Question: I created a custom control with several properties. I add some expandable property to my custom control. Now, I want that user can edit expandable property field in the property grid and new entered values set for their related properties. My expandable property in the property grid is "Required Sign" and has two sub properties as follows:
1. ForeColor
2. Visible
I set two sub properties' values of the "Required Sign" expandable property to the field of the "Required Sign" property as you can see in the following figure:

1. Green Box: "Required Sign" Expandable Property
2. Blue Box: Two sub properties of the "Required Sign" Expandable Property
3. Red Box: Field of the "Required Sign" Expandable Property
However, I can't change or edit field values of the "Required Sign" expandable property directly. How can I change or edit field values of expandable property (Red Box in the figure)?
My codes as follows:
'''
[DisplayName("Label Information")]
[Description("Label Informationnnnnnnnnnnnnnnn")]
[DefaultProperty("Text")]
[DesignerCategory("Component")]
[TypeConverter(typeof(AllFloorsContentsLabelInformationTypeConverter))]
public class AllFloorsContentsLabelInformation : LabelX
{
private AllFloorsContentsLabelRequiredSignInformation allFloorsContentsLabelRequiredSignInformation = new AllFloorsContentsLabelRequiredSignInformation();
public AllFloorsContentsLabelInformation()
{
}
[Category("Data")]
[DisplayName("Required Sign")]
[Description("Required Signnnnnnnnnnnnnnn")]
[DesignerSerializationVisibility(DesignerSerializationVisibility.Content)]
public AllFloorsContentsLabelRequiredSignInformation AllFloorsContentsLabelRequiredSignInfo
{
get
{
return allFloorsContentsLabelRequiredSignInformation;
}
}
}
[DisplayName("Required Sign Information")]
[Description("Required Sign Informationnnnnnnnnnnnnnnn")]
[DefaultProperty("Text")]
[DesignerCategory("Component")]
[TypeConverter(typeof(AllFloorsContentsLabelRequiredSignInformationTypeConverter))]
public class AllFloorsContentsLabelRequiredSignInformation
{
private Color foreColor = Color.Red;
private ConfirmationAnswers visible = ConfirmationAnswers.Yes;
public AllFloorsContentsLabelRequiredSignInformation()
{
}
[Category("Appearance")]
[DisplayName("ForeColor")]
[Description("ForeColor")]
[DefaultValue(typeof(Color), "Red")]
[DesignerSerializationVisibility(DesignerSerializationVisibility.Content)]
public new Color ForeColor
{
get
{
return foreColor;
}
set
{
foreColor = value;
}
}
[Category("Behavior")]
[DisplayName("Visible")]
[Description("Visibleeeeeeeeeeeeeeeeee")]
[DefaultValue(ConfirmationAnswers.Yes)]
[DesignerSerializationVisibility(DesignerSerializationVisibility.Content)]
public ConfirmationAnswers Visible
{
get
{
return visible;
}
set
{
visible = value;
}
}
}
public class AllFloorsContentsLabelRequiredSignInformationTypeConverter : ExpandableObjectConverter//TypeConverter
{
public override bool CanConvertTo(ITypeDescriptorContext context, Type destinationType)
{
if (destinationType == typeof(AllFloorsContentsLabelRequiredSignInformation))
{
return true;
}
return base.CanConvertTo(context, destinationType);
}
public override object ConvertTo(ITypeDescriptorContext context, CultureInfo culture, object value, Type destinationType)
{
if (destinationType == typeof(String) && value is AllFloorsContentsLabelRequiredSignInformation)
{
AllFloorsContentsLabelRequiredSignInformation allFloorsContentsLabelRequiredSignInformation = (AllFloorsContentsLabelRequiredSignInformation)value;
return allFloorsContentsLabelRequiredSignInformation.ForeColor.ToString() + "; " + allFloorsContentsLabelRequiredSignInformation.Visible.ToString();
}
return base.ConvertTo(context, culture, value, destinationType);
}
public override bool CanConvertFrom(ITypeDescriptorContext context, Type sourceType)
{
if (sourceType == typeof(string))
{
return true;
}
return base.CanConvertFrom(context, sourceType);
}
public override object ConvertFrom(ITypeDescriptorContext context, CultureInfo culture, object value)
{
if (value is string)
{
AllFloorsContentsLabelRequiredSignInformation allFloorsContentsLabelRequiredSignInformation = new AllFloorsContentsLabelRequiredSignInformation();
string strExtractData = (string)value;
Color clrForeColor = Color.FromName(strExtractData.Substring(0, strExtractData.IndexOf(";") - 1).Trim());
string strVisible = strExtractData.Substring(strExtractData.IndexOf(";") + 1, strExtractData.Length).Trim();
allFloorsContentsLabelRequiredSignInformation.ForeColor = clrForeColor;
if (strVisible == "Yes")
{
allFloorsContentsLabelRequiredSignInformation.Visible = ConfirmationAnswers.Yes;
}
else
{
allFloorsContentsLabelRequiredSignInformation.Visible = ConfirmationAnswers.No;
}
return allFloorsContentsLabelRequiredSignInformation;
}
return base.ConvertFrom(context, culture, value);
}
}
'''
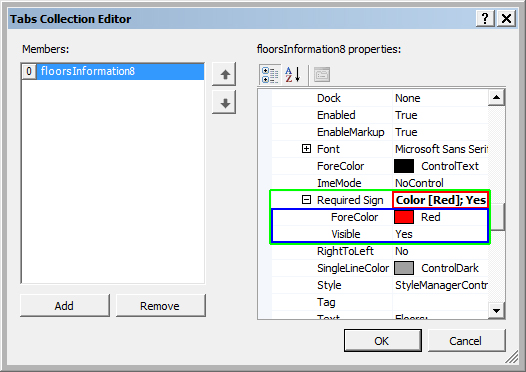
Answer: Your property has only a "Get", so it's read only. Try adding a "Set" property:
'''
[Category("Data")]
[DisplayName("Required Sign")]
[Description("Required Signnnnnnnnnnnnnnn")]
[DesignerSerializationVisibility(DesignerSerializationVisibility.Content)]
public AllFloorsContentsLabelRequiredSignInformation AllFloorsContentsLabelRequiredSignInfo {
get {
return allFloorsContentsLabelRequiredSignInformation;
}
set {
allFloorsContentsLabelRequiredSignInformation = value;
}
}
'''
Your 'ConvertFrom' has issues where it needs to do more error checking.